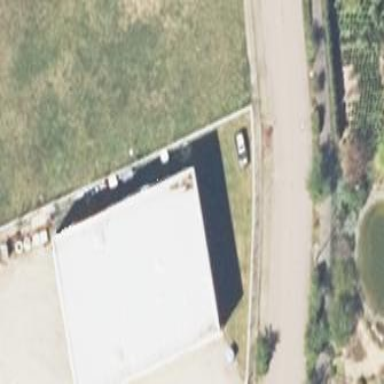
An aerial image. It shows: Emergency service building.